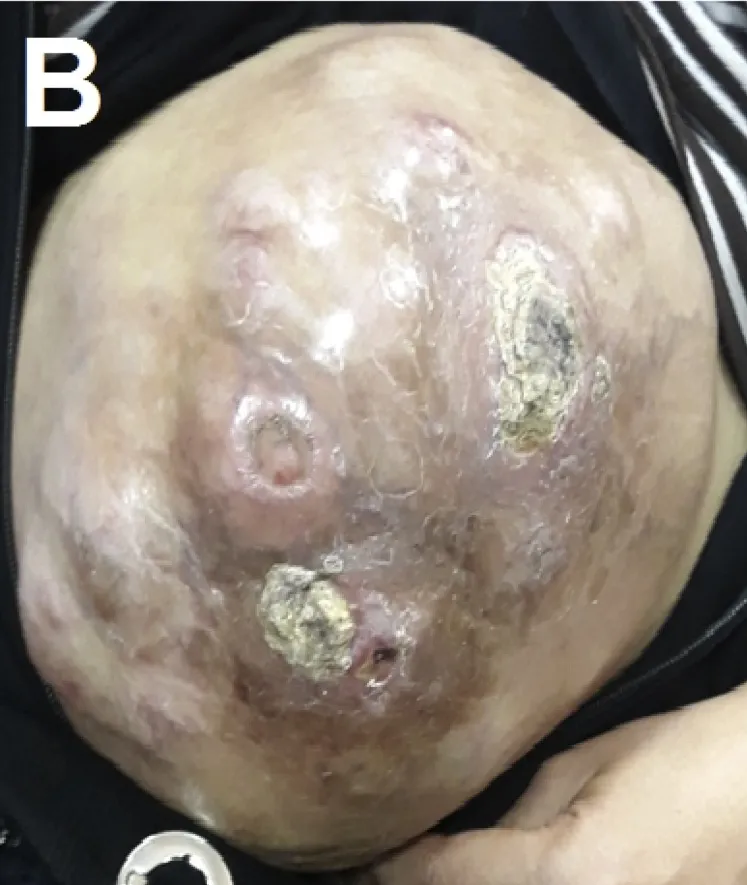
B. An ulcerated subcutaneous mass in the abdomen.
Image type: medical_photograph (skin_photograph)